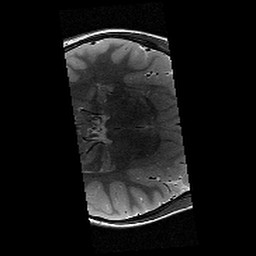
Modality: T2w
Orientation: axial
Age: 11
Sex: male
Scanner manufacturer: siemens
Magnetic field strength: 3 T
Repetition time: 9.23 s
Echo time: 0.067 s